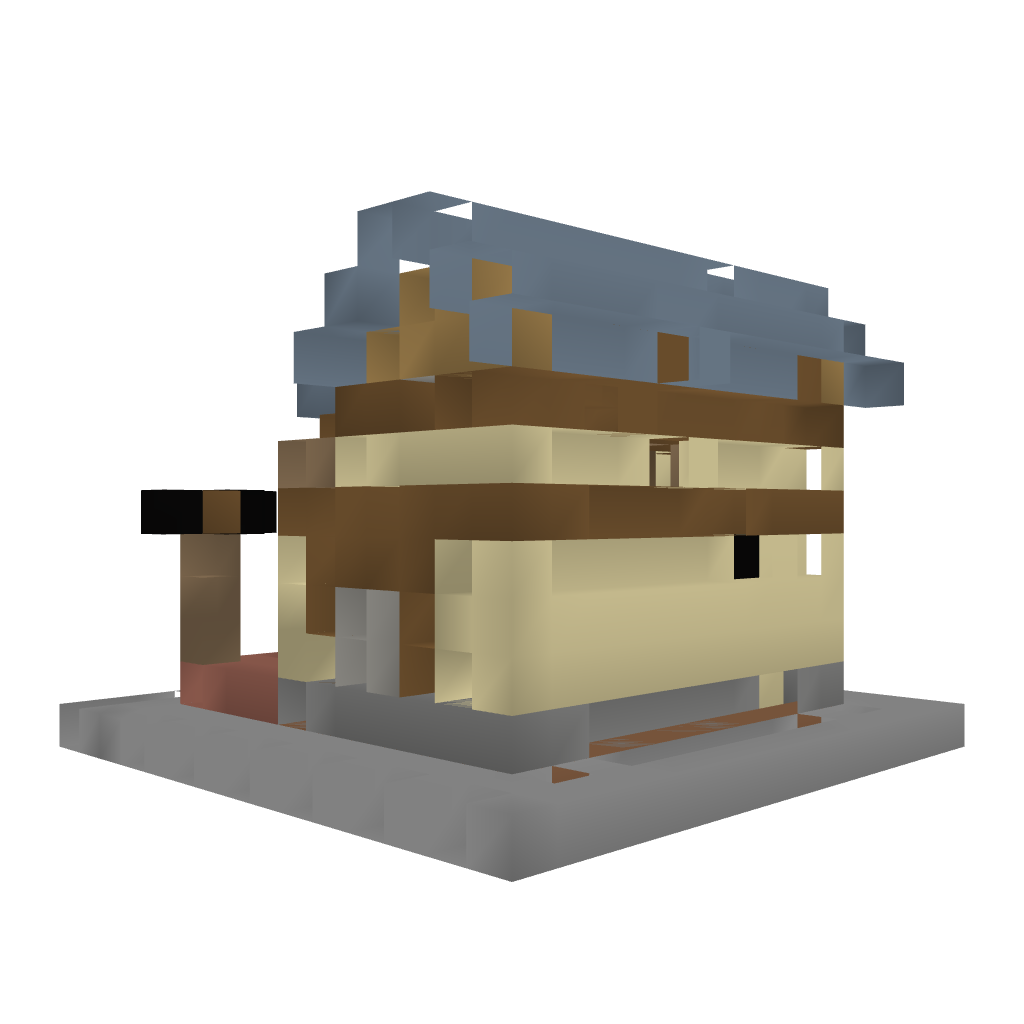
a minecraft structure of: Ultima Online Housing - Two Storey Villa